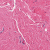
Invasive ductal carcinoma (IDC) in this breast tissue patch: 0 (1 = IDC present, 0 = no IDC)